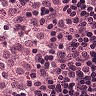
Metastatic tissue present: no